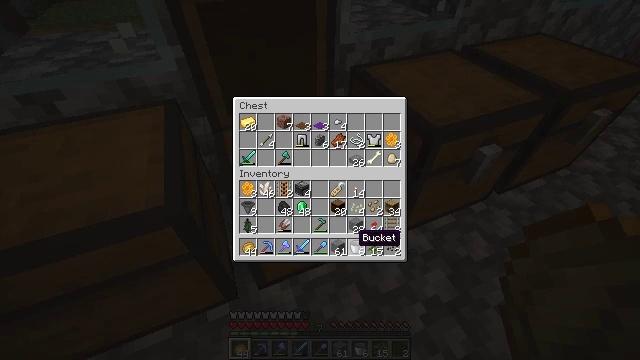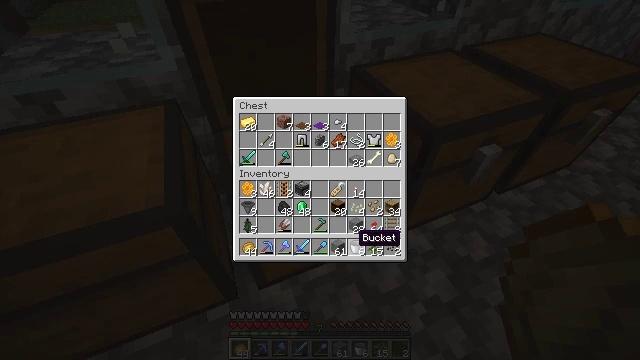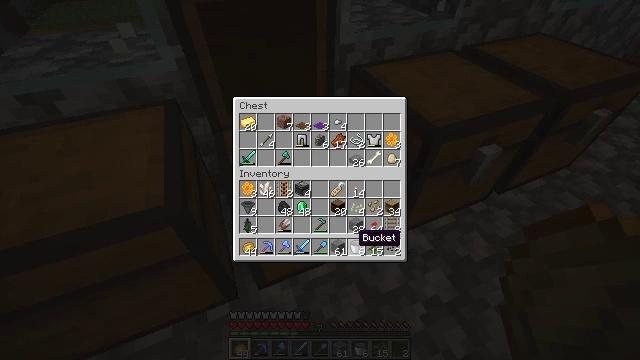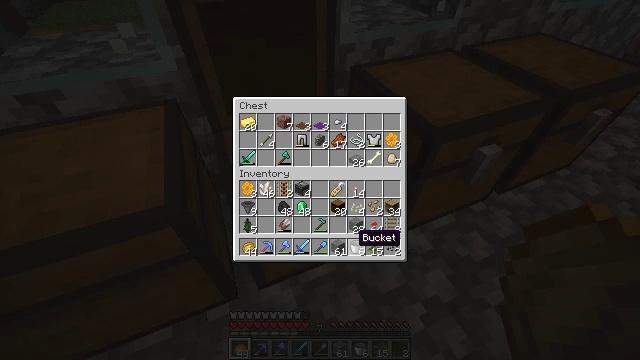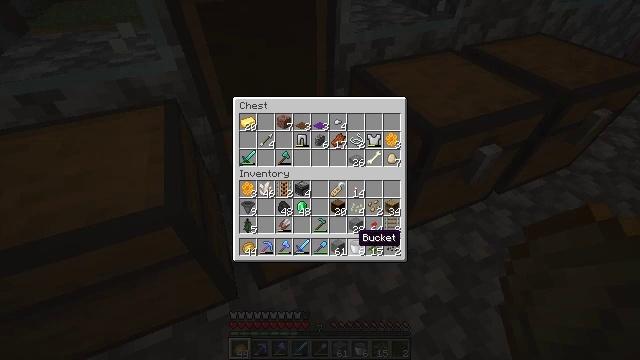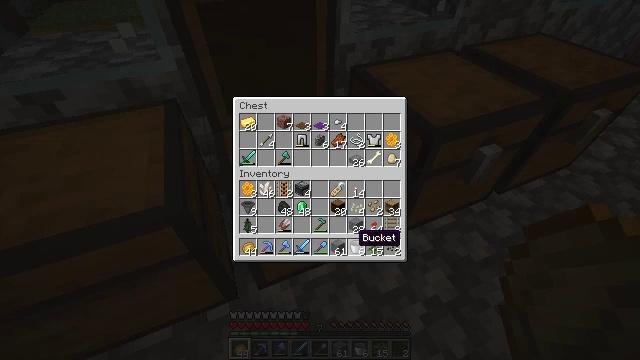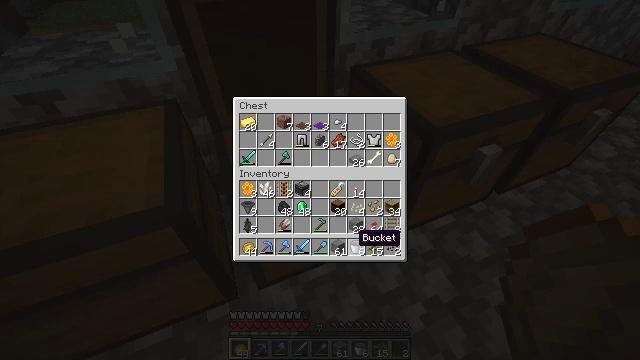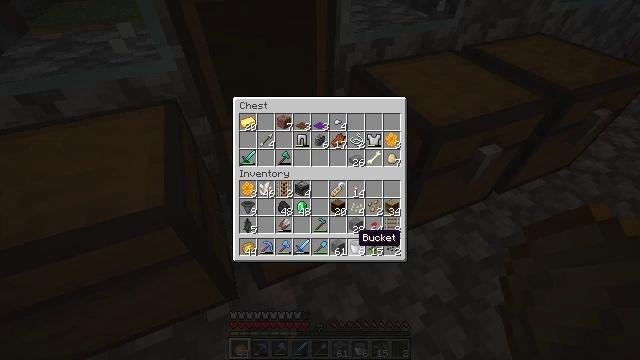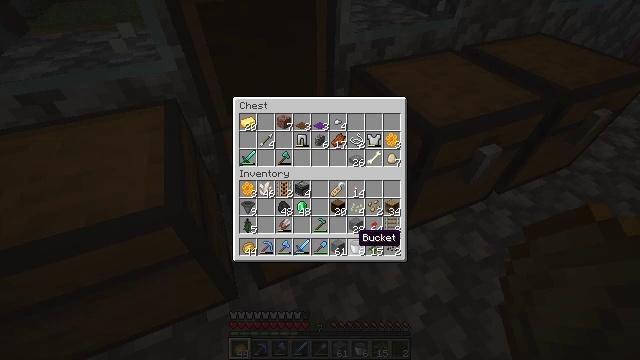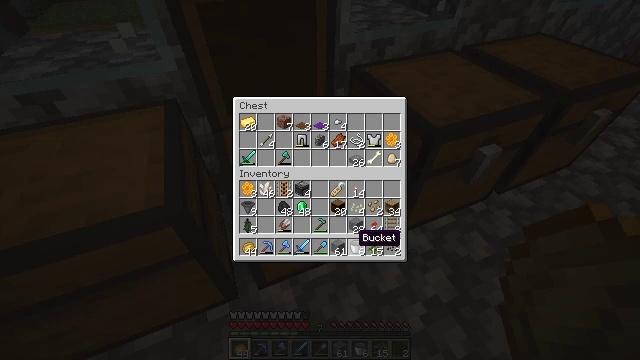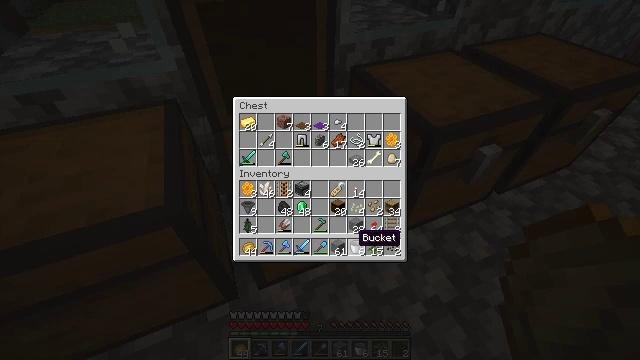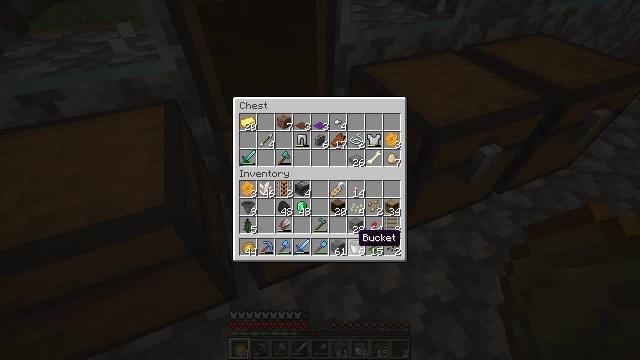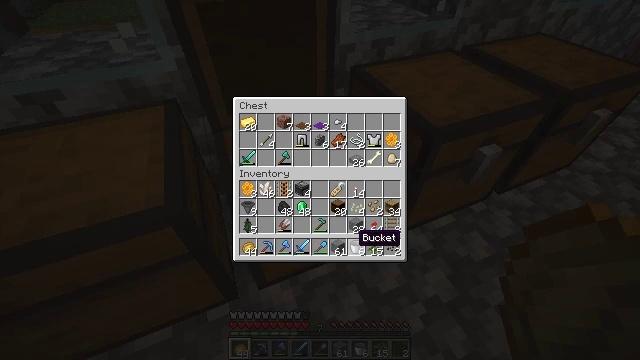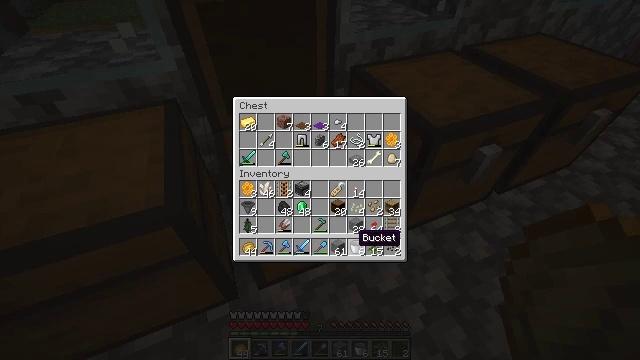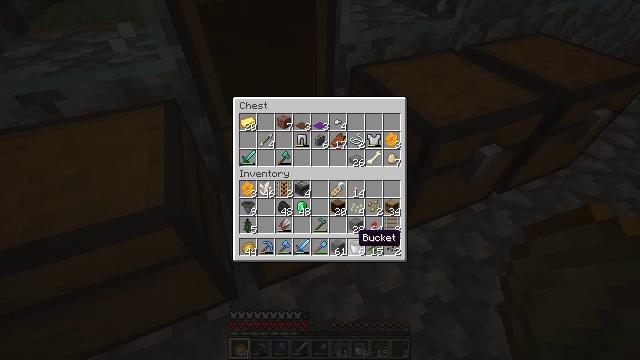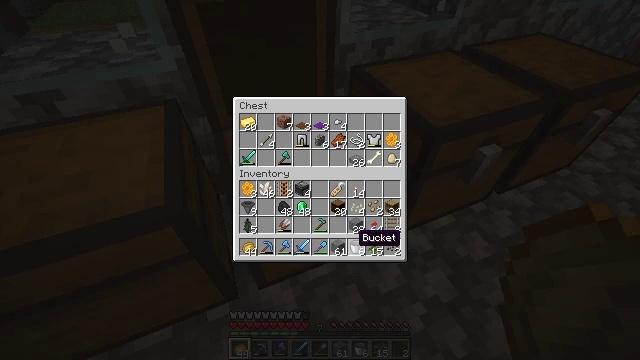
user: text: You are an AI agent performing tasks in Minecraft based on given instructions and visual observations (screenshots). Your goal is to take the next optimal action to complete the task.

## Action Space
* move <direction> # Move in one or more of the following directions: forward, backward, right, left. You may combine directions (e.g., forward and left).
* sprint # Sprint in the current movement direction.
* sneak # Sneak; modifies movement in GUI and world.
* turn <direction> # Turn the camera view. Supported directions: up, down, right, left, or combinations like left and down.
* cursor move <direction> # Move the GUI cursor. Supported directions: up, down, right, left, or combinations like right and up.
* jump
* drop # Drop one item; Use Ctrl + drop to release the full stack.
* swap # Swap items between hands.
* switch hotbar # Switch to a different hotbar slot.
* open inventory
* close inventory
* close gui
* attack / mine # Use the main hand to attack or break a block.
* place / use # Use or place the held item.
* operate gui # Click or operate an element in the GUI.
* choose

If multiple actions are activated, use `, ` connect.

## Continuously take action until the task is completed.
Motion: motion action
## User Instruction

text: Collect the brewing stand for reuse.
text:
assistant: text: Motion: no_op
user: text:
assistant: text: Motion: no_op
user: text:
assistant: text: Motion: no_op
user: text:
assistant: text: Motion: no_op
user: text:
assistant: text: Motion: no_op
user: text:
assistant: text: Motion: no_op
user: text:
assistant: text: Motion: no_op
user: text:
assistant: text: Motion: no_op
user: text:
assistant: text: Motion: no_op
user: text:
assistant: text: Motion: no_op
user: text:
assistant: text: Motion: no_op
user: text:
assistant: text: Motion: no_op
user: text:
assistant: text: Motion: no_op
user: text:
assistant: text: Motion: no_op
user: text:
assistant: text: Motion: no_op
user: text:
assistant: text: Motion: no_op
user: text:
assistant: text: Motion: no_op
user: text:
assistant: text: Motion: no_op
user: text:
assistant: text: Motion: no_op
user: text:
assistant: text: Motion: no_op
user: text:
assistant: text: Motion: no_op
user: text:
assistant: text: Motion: no_op
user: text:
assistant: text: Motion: no_op
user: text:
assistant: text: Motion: no_op
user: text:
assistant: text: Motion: no_op
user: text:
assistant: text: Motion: no_op
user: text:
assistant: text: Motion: no_op
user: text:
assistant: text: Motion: no_op
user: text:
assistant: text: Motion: no_op
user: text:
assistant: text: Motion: no_op